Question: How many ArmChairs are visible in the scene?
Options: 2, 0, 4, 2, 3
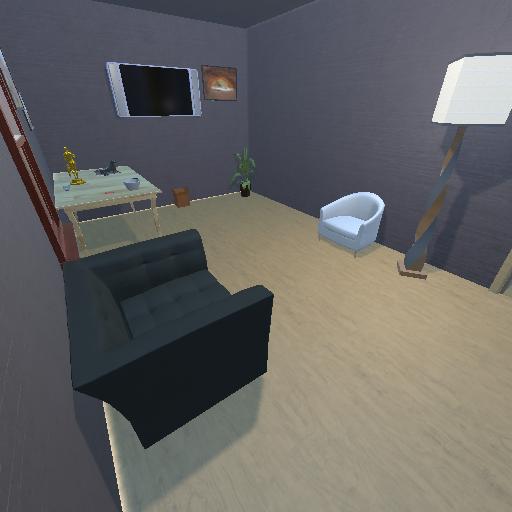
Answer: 2